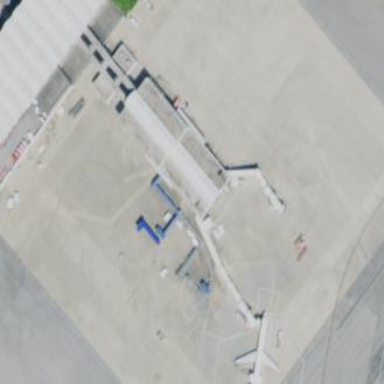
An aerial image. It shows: Apron at the airport.